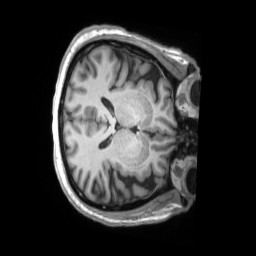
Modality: T1w
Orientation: axial
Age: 58
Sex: male
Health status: ill
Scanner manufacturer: siemens
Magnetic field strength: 3 T
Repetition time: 2.2 s
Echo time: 0.00157 s